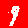
Digit: 9